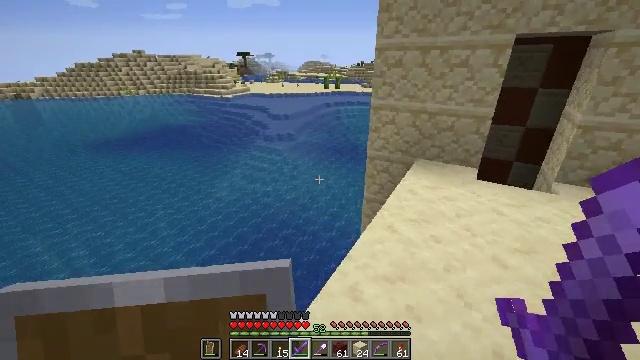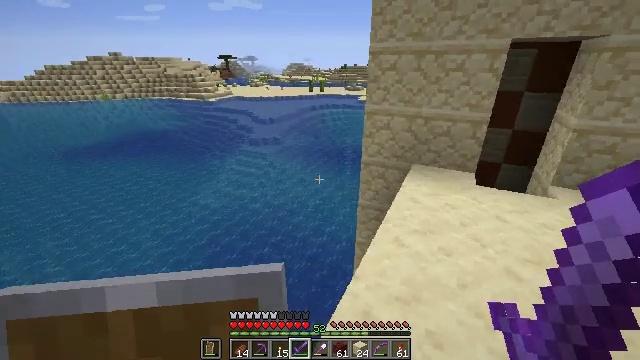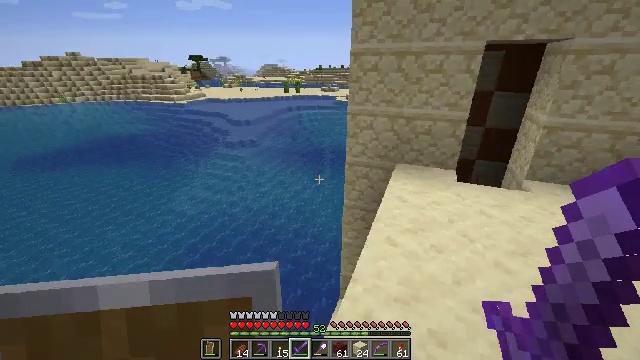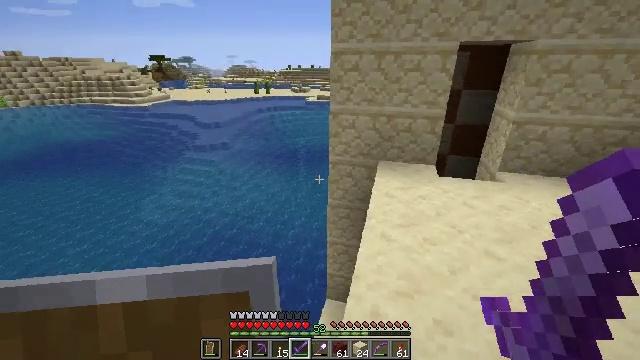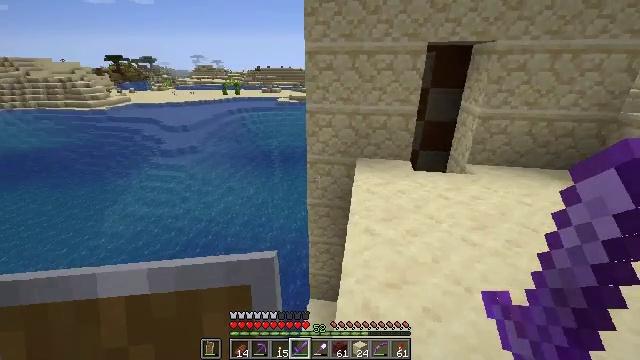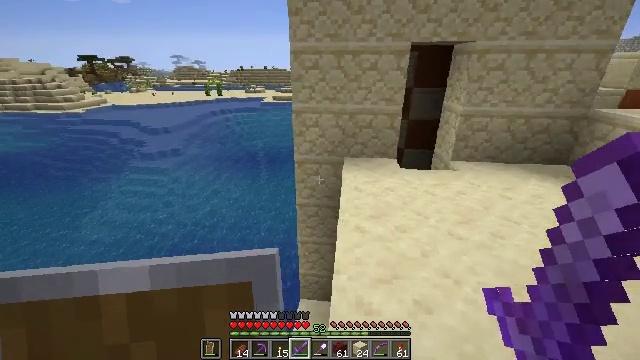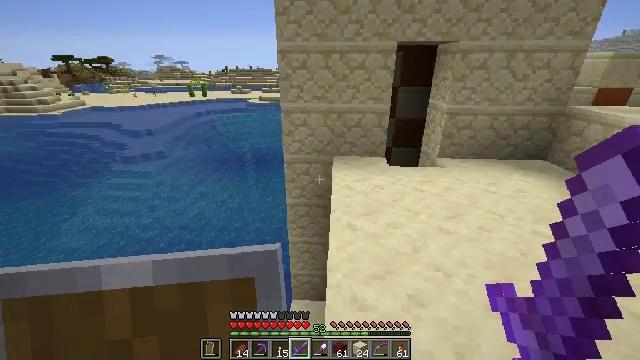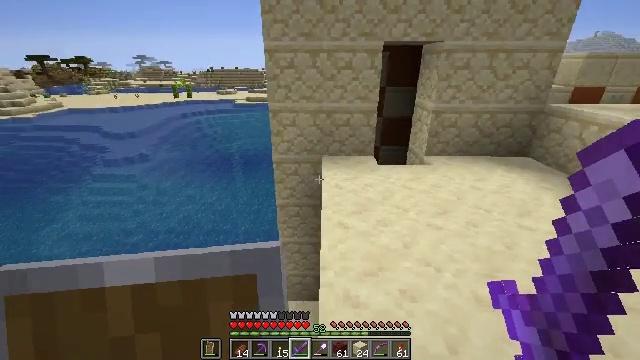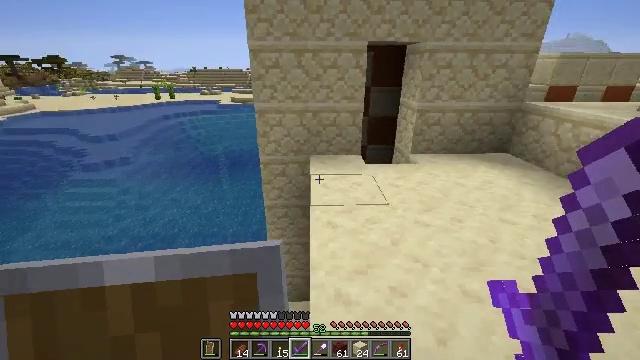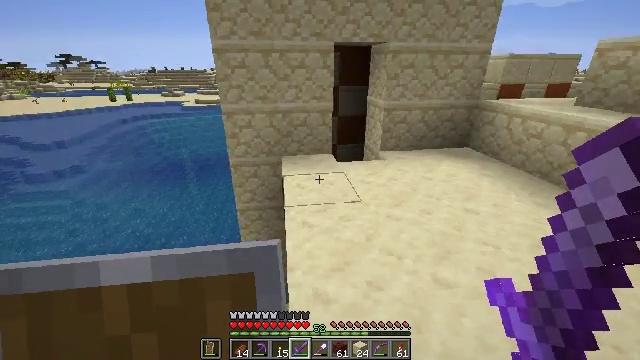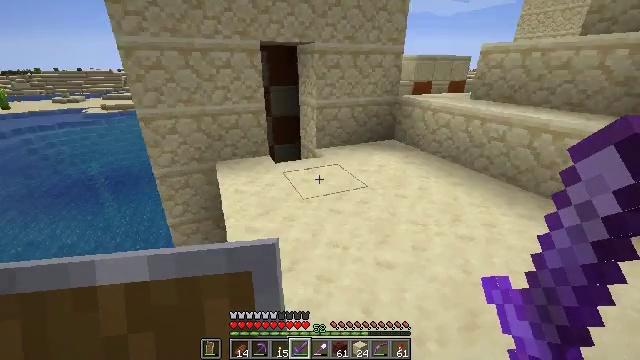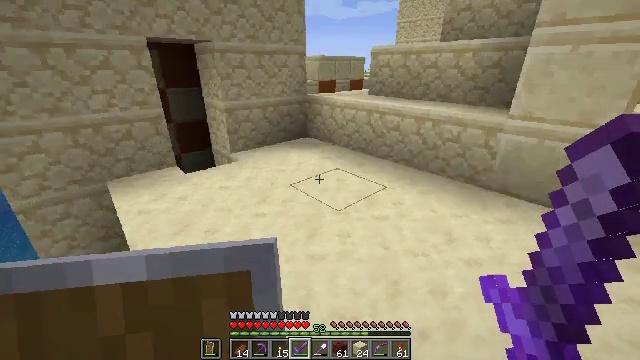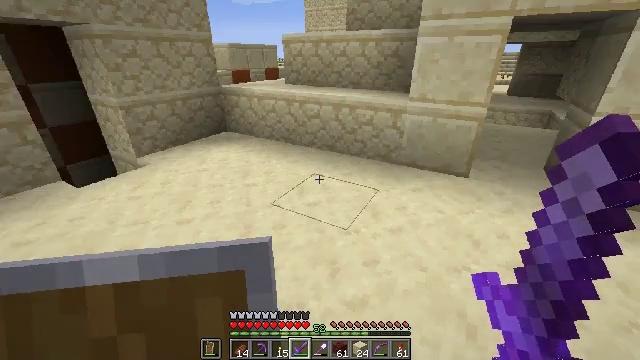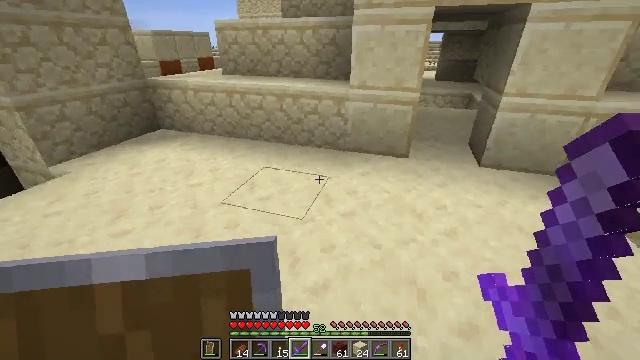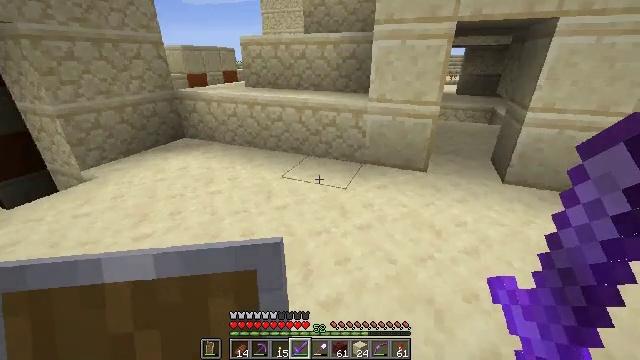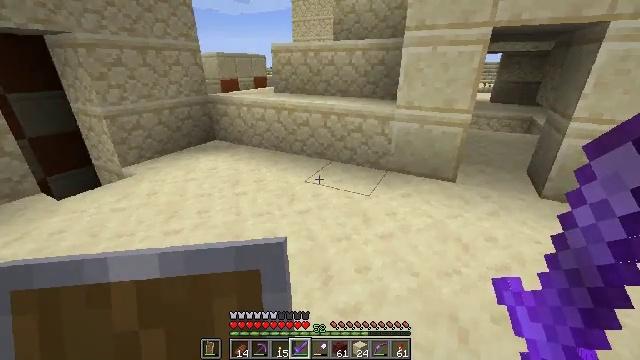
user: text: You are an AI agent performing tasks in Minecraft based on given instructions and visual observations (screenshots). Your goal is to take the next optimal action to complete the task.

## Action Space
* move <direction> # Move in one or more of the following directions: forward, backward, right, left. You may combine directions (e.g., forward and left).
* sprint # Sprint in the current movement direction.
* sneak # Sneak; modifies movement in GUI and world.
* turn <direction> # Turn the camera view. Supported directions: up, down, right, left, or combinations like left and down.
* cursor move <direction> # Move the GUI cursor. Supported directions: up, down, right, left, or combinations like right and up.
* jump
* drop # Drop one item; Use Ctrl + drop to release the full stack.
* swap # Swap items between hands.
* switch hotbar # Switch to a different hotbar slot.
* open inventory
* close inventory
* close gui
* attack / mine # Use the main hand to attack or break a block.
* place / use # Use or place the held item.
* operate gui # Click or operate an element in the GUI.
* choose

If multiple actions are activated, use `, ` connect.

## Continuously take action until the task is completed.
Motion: motion action
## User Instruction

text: Mine the brewing stand from your base.
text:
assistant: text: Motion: move left, turn right
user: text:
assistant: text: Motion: move left, turn right
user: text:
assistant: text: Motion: turn right
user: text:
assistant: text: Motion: turn right
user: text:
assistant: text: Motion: turn right
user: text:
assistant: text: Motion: turn right
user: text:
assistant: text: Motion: turn right
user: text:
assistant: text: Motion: turn right
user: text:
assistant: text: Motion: turn right
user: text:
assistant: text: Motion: turn right
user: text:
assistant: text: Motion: turn right
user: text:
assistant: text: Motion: turn right and down
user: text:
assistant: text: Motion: turn right and down
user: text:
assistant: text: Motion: turn left and up
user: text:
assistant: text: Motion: turn left and up
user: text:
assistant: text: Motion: no_op
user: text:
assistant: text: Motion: turn right
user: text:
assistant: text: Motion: turn right and down
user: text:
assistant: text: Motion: turn right
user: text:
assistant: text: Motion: turn right
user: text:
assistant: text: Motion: turn right
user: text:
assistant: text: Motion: turn right
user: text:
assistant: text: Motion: turn right
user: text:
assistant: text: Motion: turn right
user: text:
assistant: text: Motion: turn right
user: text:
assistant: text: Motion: turn right
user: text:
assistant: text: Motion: turn right
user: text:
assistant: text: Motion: turn right
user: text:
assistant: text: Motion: turn right
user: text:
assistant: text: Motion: no_op